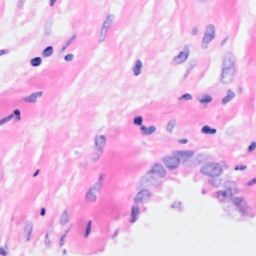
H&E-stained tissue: Breast